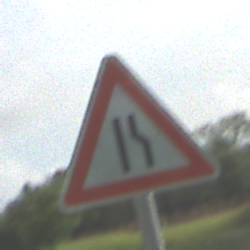
Verkehrszeichen: EinseitigVerengteFahrbahnRechts
Umgebung: Outdoor, Nature
Tageszeit: MorningAfternoon
Wetter: PartlyCloudy
Licht: Natural
Jahreszeit: NotSpecified
Kontrast: HighContrast